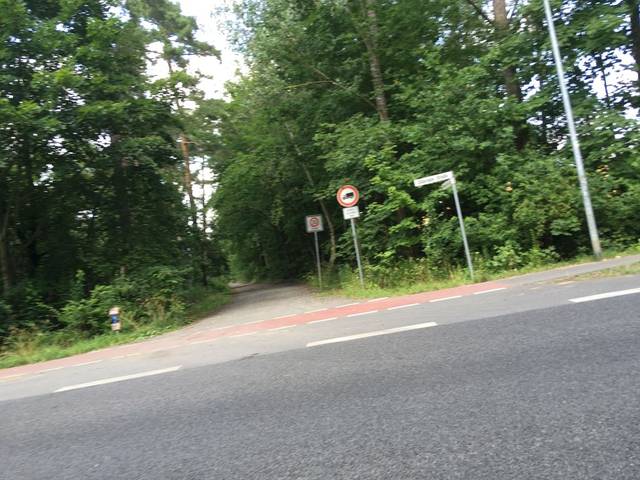
Region: Germany
Coordinates: 52.635, 13.534